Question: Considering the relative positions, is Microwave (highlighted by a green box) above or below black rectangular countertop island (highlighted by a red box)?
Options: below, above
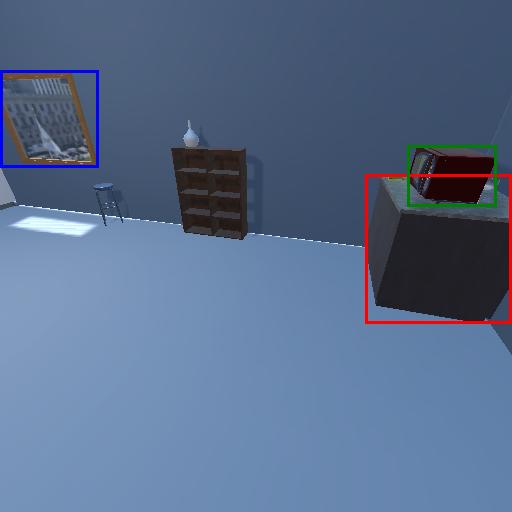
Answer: below